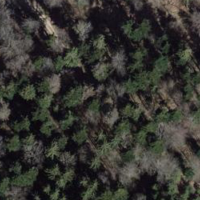
EUNIS habitat code: 44
Species observed at this site:
Tussilago farfara